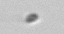
Label: nanoplankton_mix